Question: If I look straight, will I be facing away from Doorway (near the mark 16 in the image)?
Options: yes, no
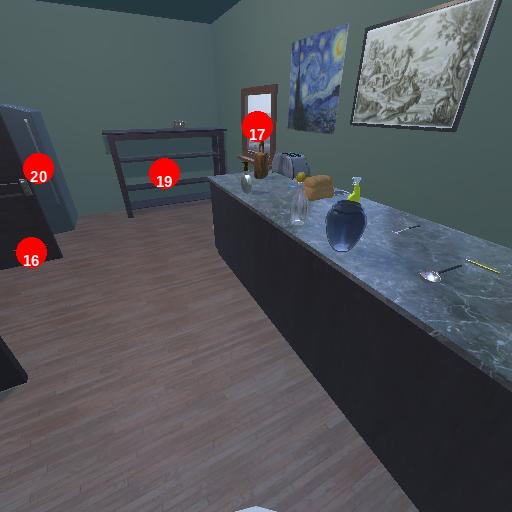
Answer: yes